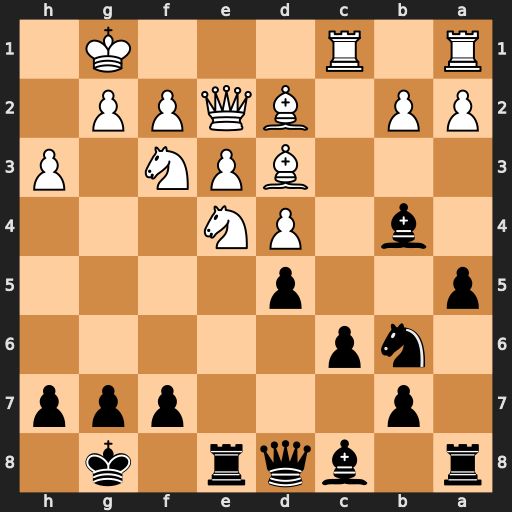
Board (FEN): r1bqr1k1/1p3ppp/1np5/p2p4/1b1PN3/3BPN1P/PP1BQPP1/R1R3K1
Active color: b
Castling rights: -
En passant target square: -
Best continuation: dxe4 Bxe4 Rxe4